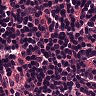
Metastatic tissue present: no